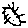
Label: sun